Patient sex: M
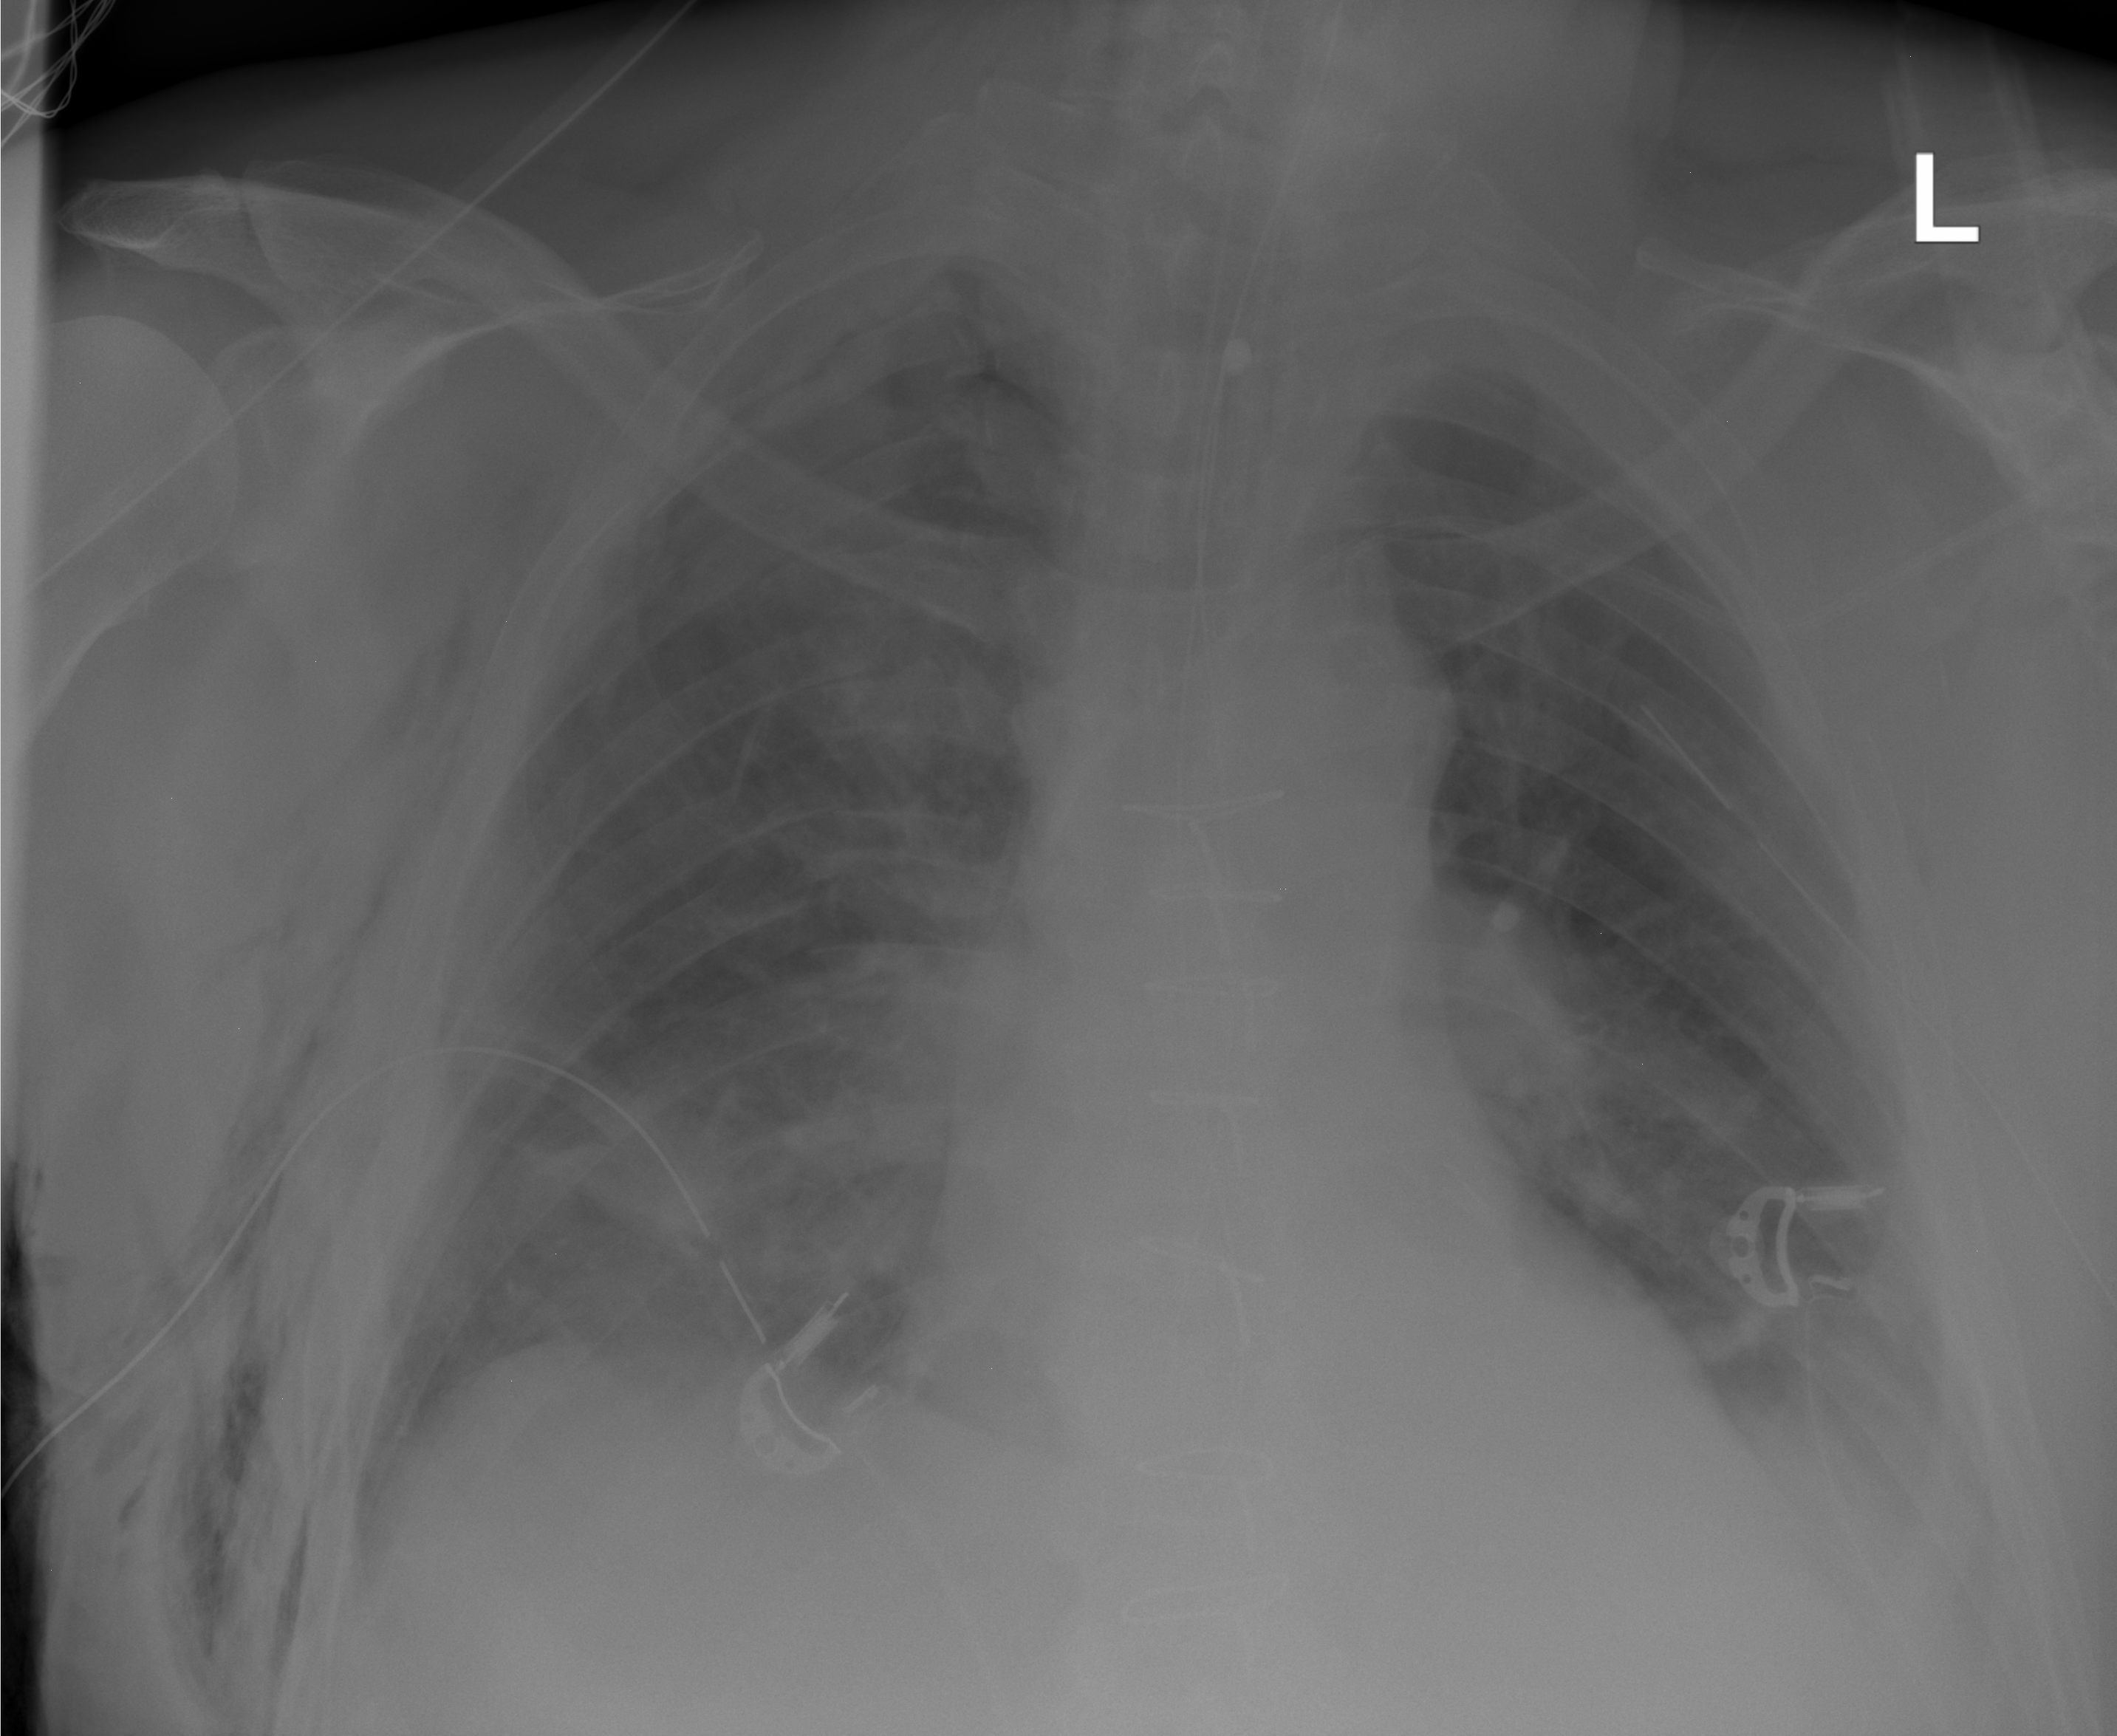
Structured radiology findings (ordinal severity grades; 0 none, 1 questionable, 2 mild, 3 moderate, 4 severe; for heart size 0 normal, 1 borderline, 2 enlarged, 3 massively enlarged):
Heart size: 0
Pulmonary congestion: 0
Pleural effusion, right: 2
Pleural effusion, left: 2
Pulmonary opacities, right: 0
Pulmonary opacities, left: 0
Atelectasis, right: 2
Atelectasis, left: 2